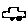
Label: car